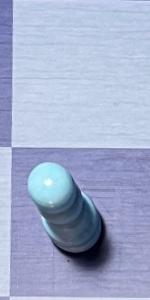
Label: Pawn_White